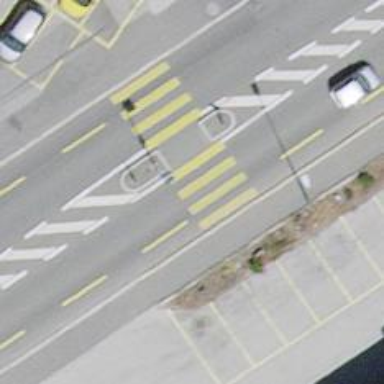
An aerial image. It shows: Marked zebra crossing with island. It is uncontrolled crossing.